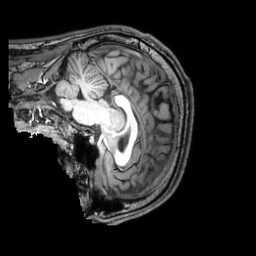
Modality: T1w
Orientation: sagittal
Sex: male
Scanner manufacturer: philips
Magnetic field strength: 3 T
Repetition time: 0.008254 s
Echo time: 0.00379 s